Question: Every other div is centered but this one. And it's been driving me nuts for a few hours. I finally broke down and posted. Attached is a pic where you can see it's not centered.
You can see it live <URL>.
Image of div not centered:

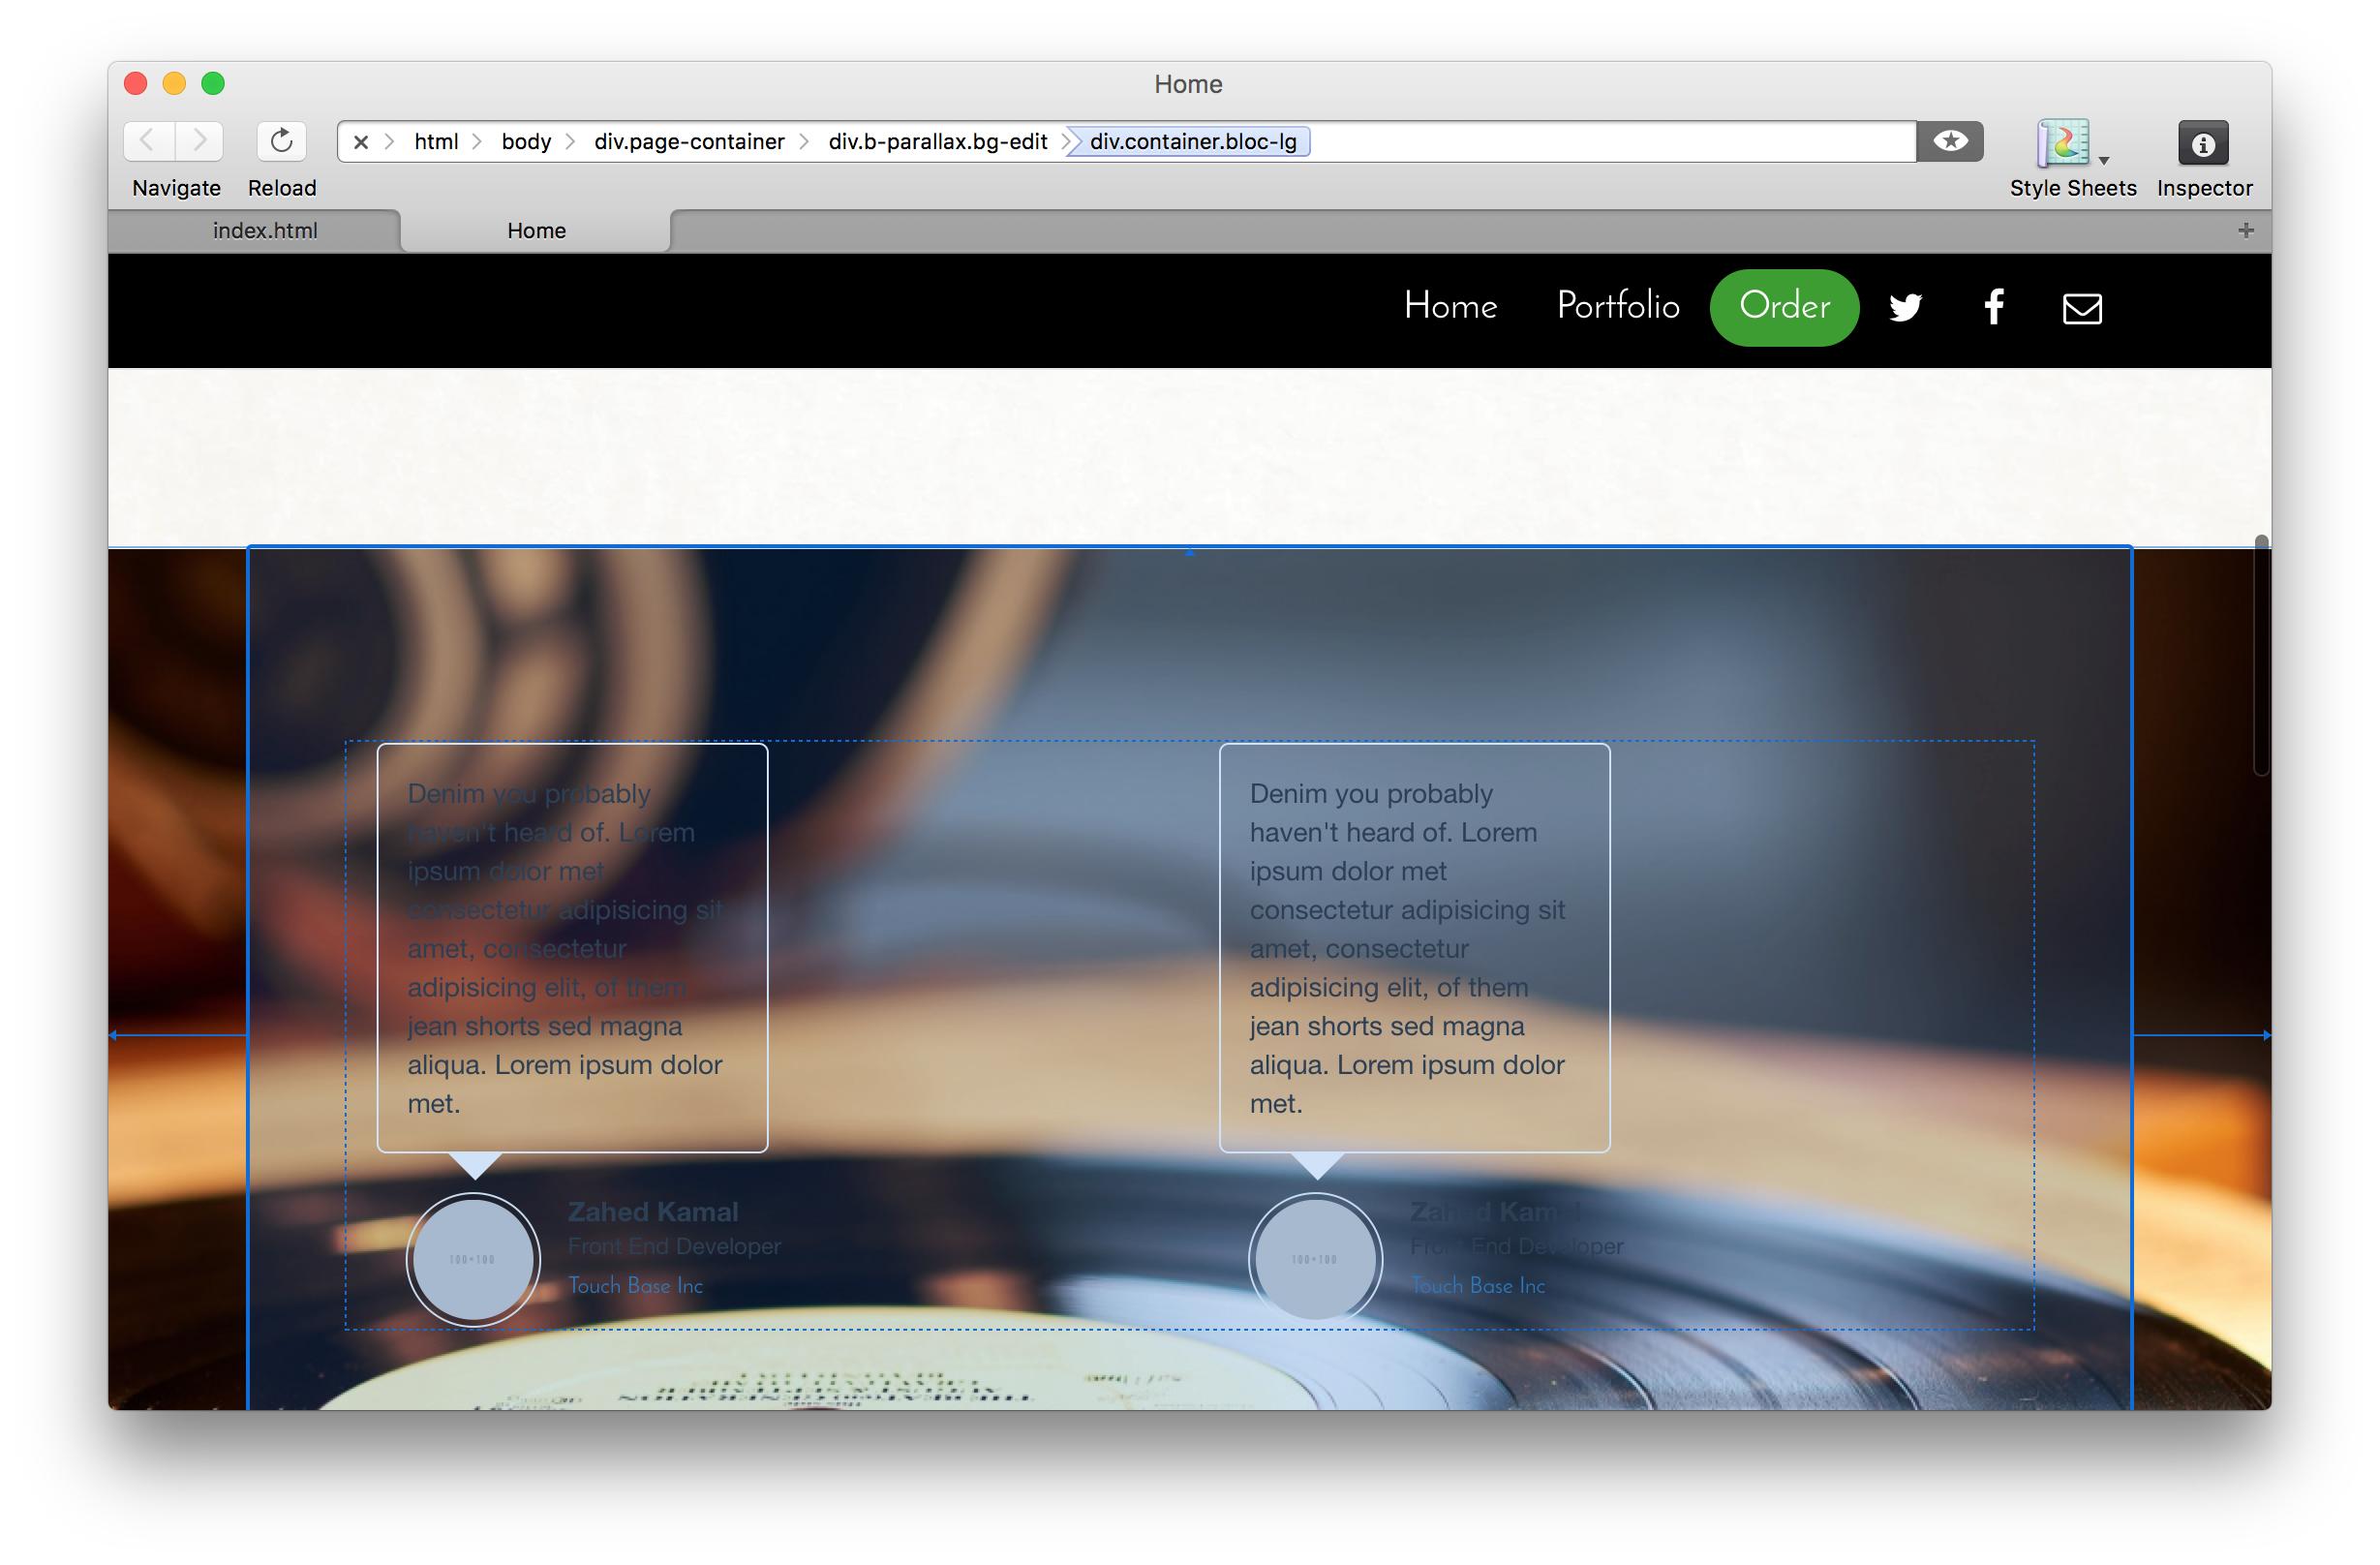
Answer: If I understand you right, you want each testimonial centered in its containing div? How about adding 'margin-left: 25%;' to both '.testimonial-section' and '.testimonial-description'?